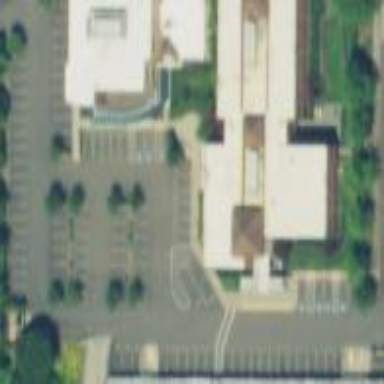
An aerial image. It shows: Parking area with surface.